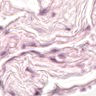
Metastatic tissue present: no